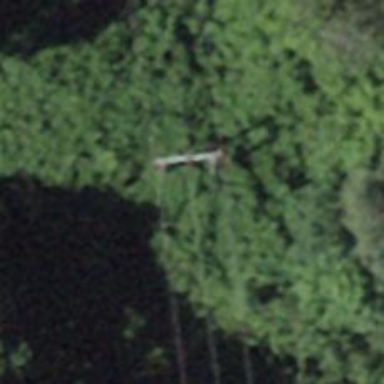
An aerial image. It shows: Minor power line.